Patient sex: F
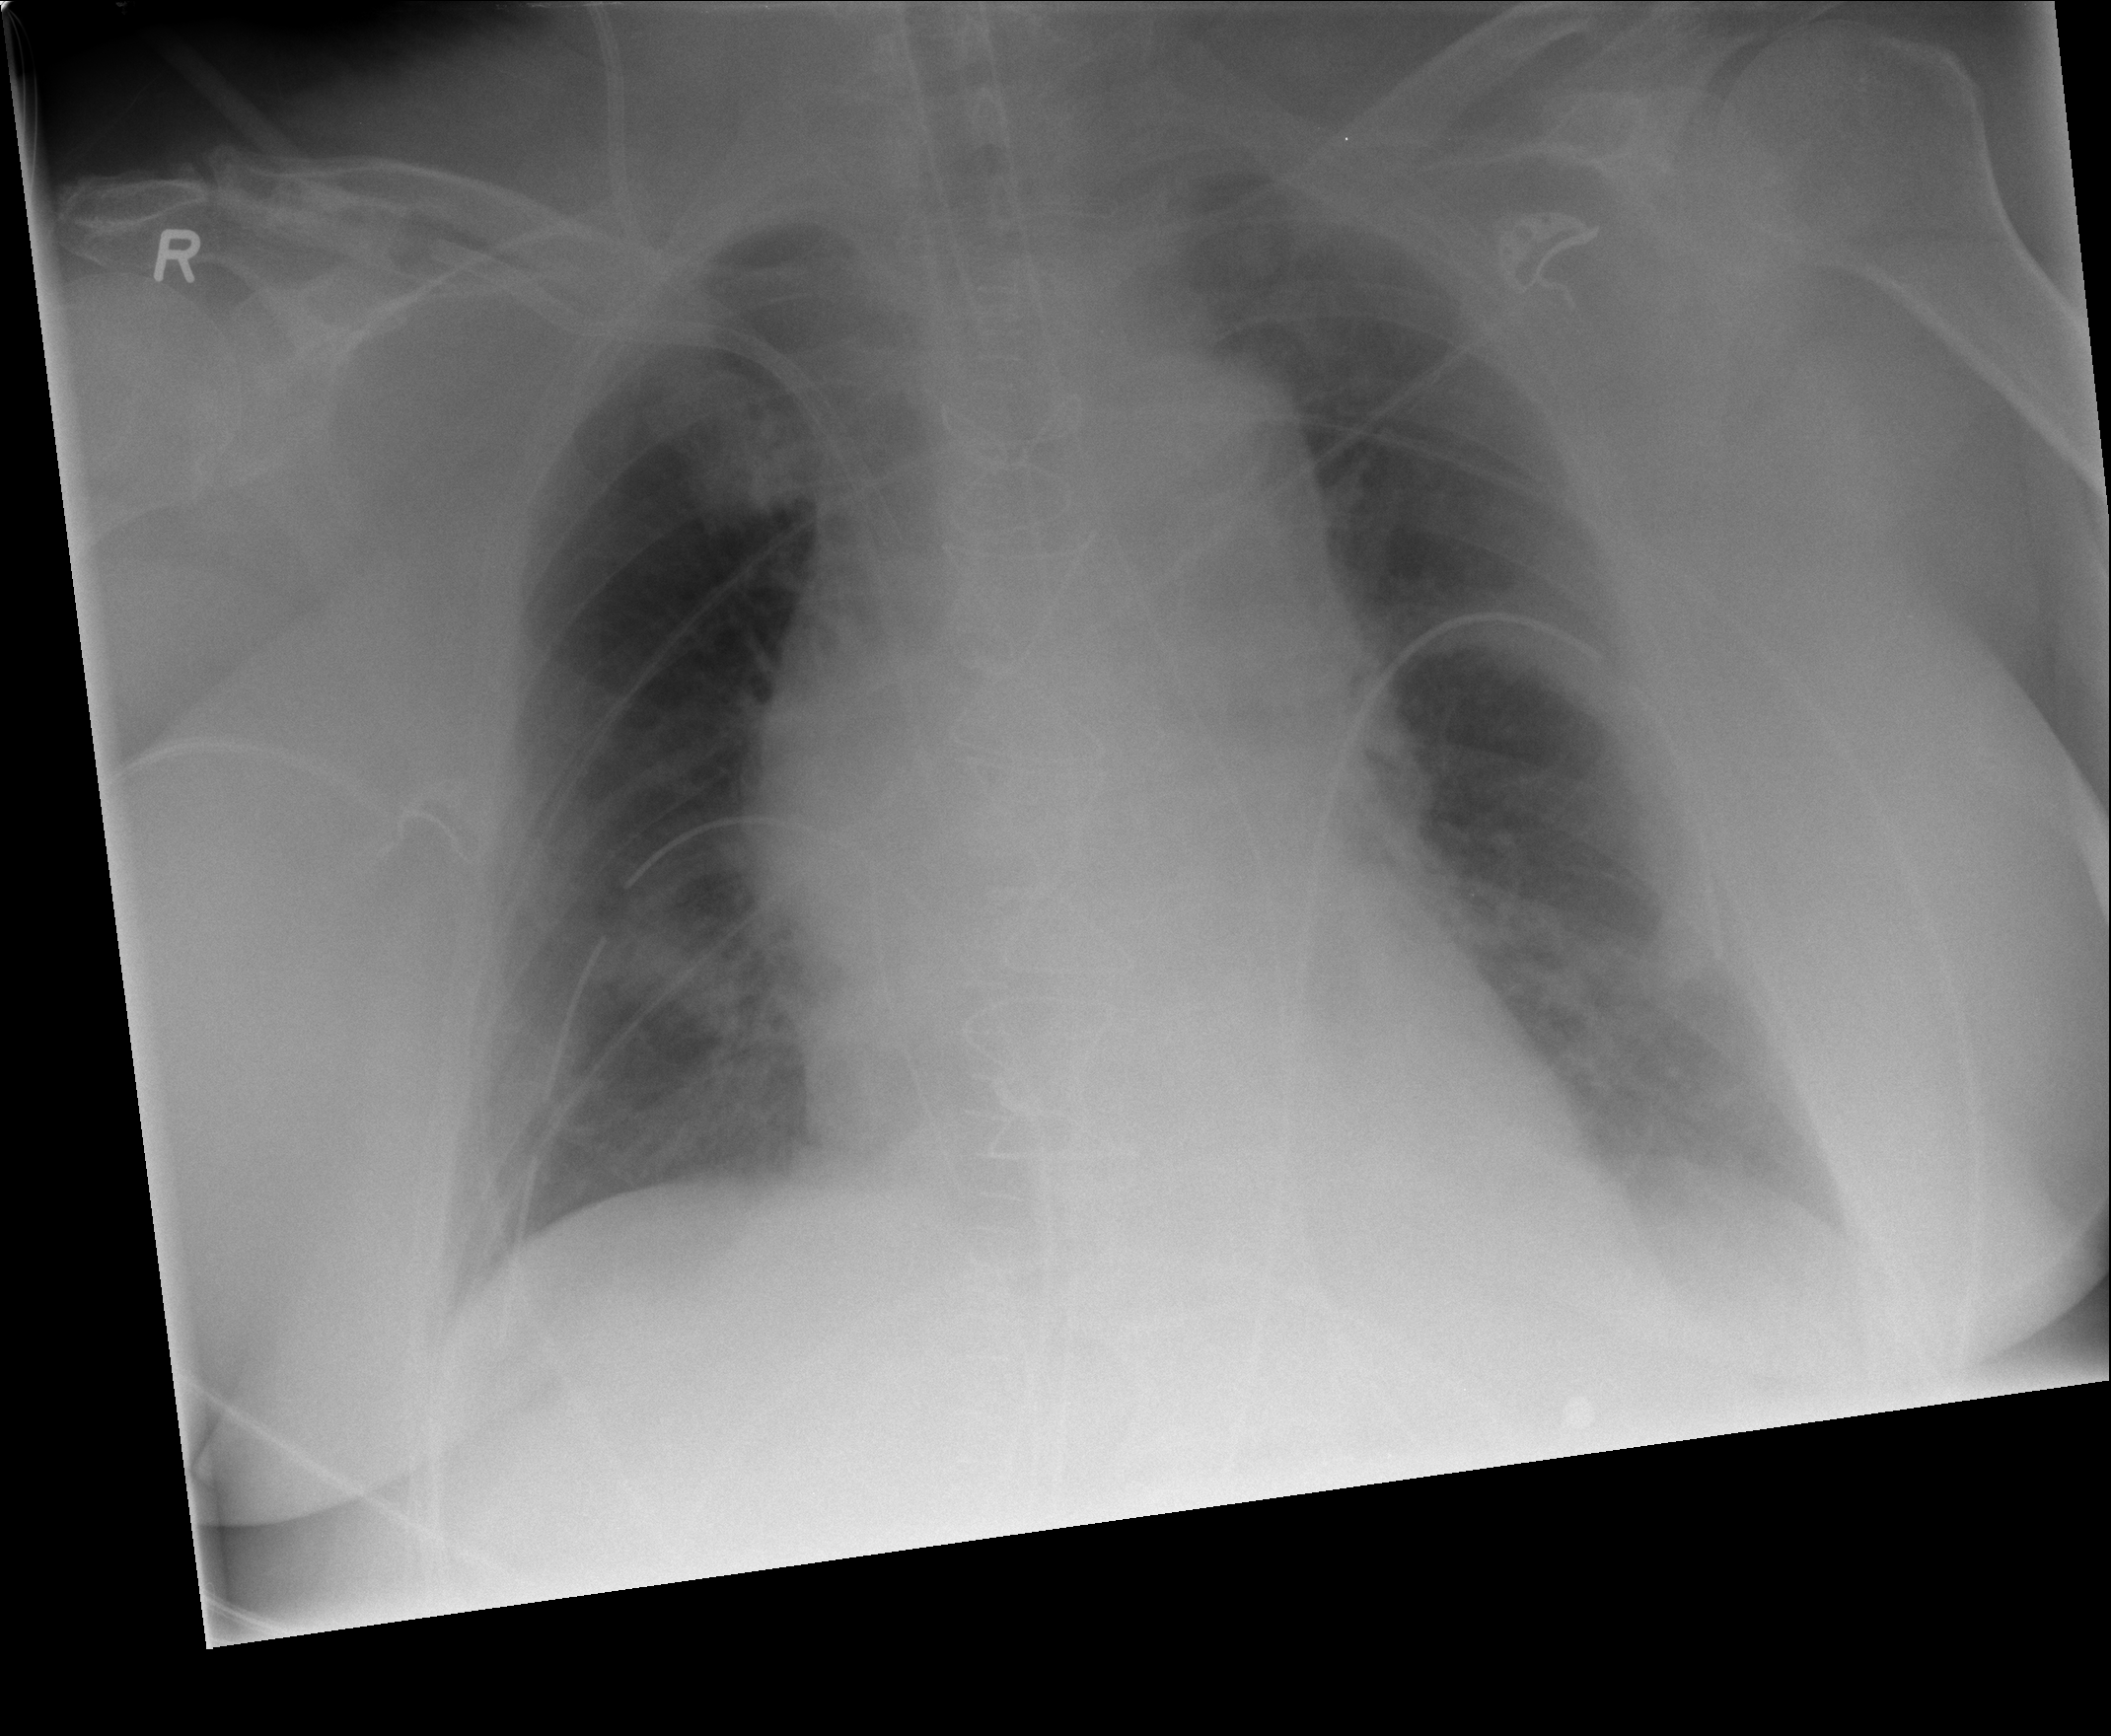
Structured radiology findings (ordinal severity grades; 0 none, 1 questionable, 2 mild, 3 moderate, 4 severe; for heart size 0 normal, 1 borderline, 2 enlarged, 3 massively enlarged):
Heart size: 1
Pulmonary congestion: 1
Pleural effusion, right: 0
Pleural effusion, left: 2
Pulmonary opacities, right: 0
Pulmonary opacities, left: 0
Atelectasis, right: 1
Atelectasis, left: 1